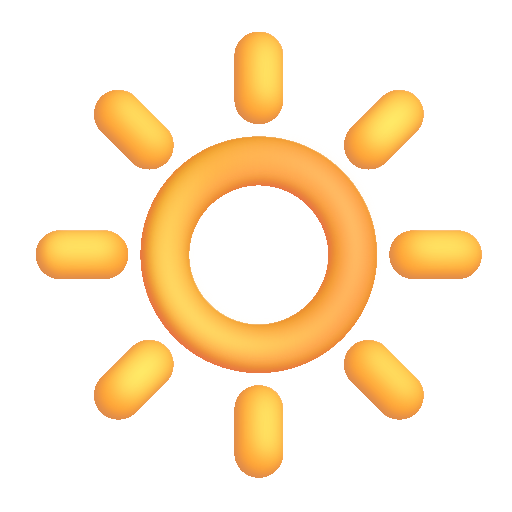
bright button color